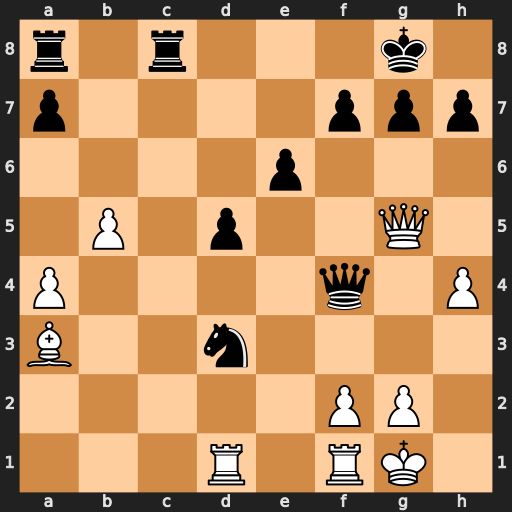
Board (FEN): r1r3k1/p4ppp/4p3/1P1p2Q1/P4q1P/B2n4/5PP1/3R1RK1
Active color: w
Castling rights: -
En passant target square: -
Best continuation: Rxd3 Qxg5 hxg5